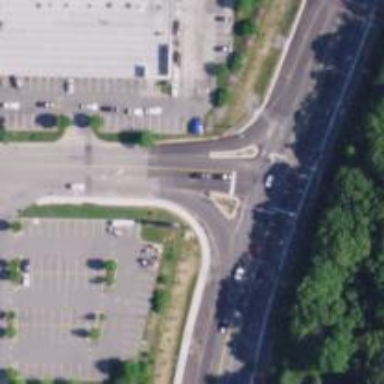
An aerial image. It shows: Asphalt road with primary link designation.